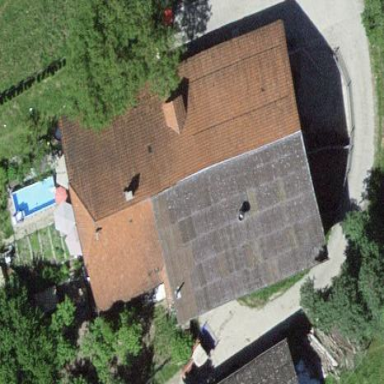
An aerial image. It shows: Farm building.